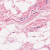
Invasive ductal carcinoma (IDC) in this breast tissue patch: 0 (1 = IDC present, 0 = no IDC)